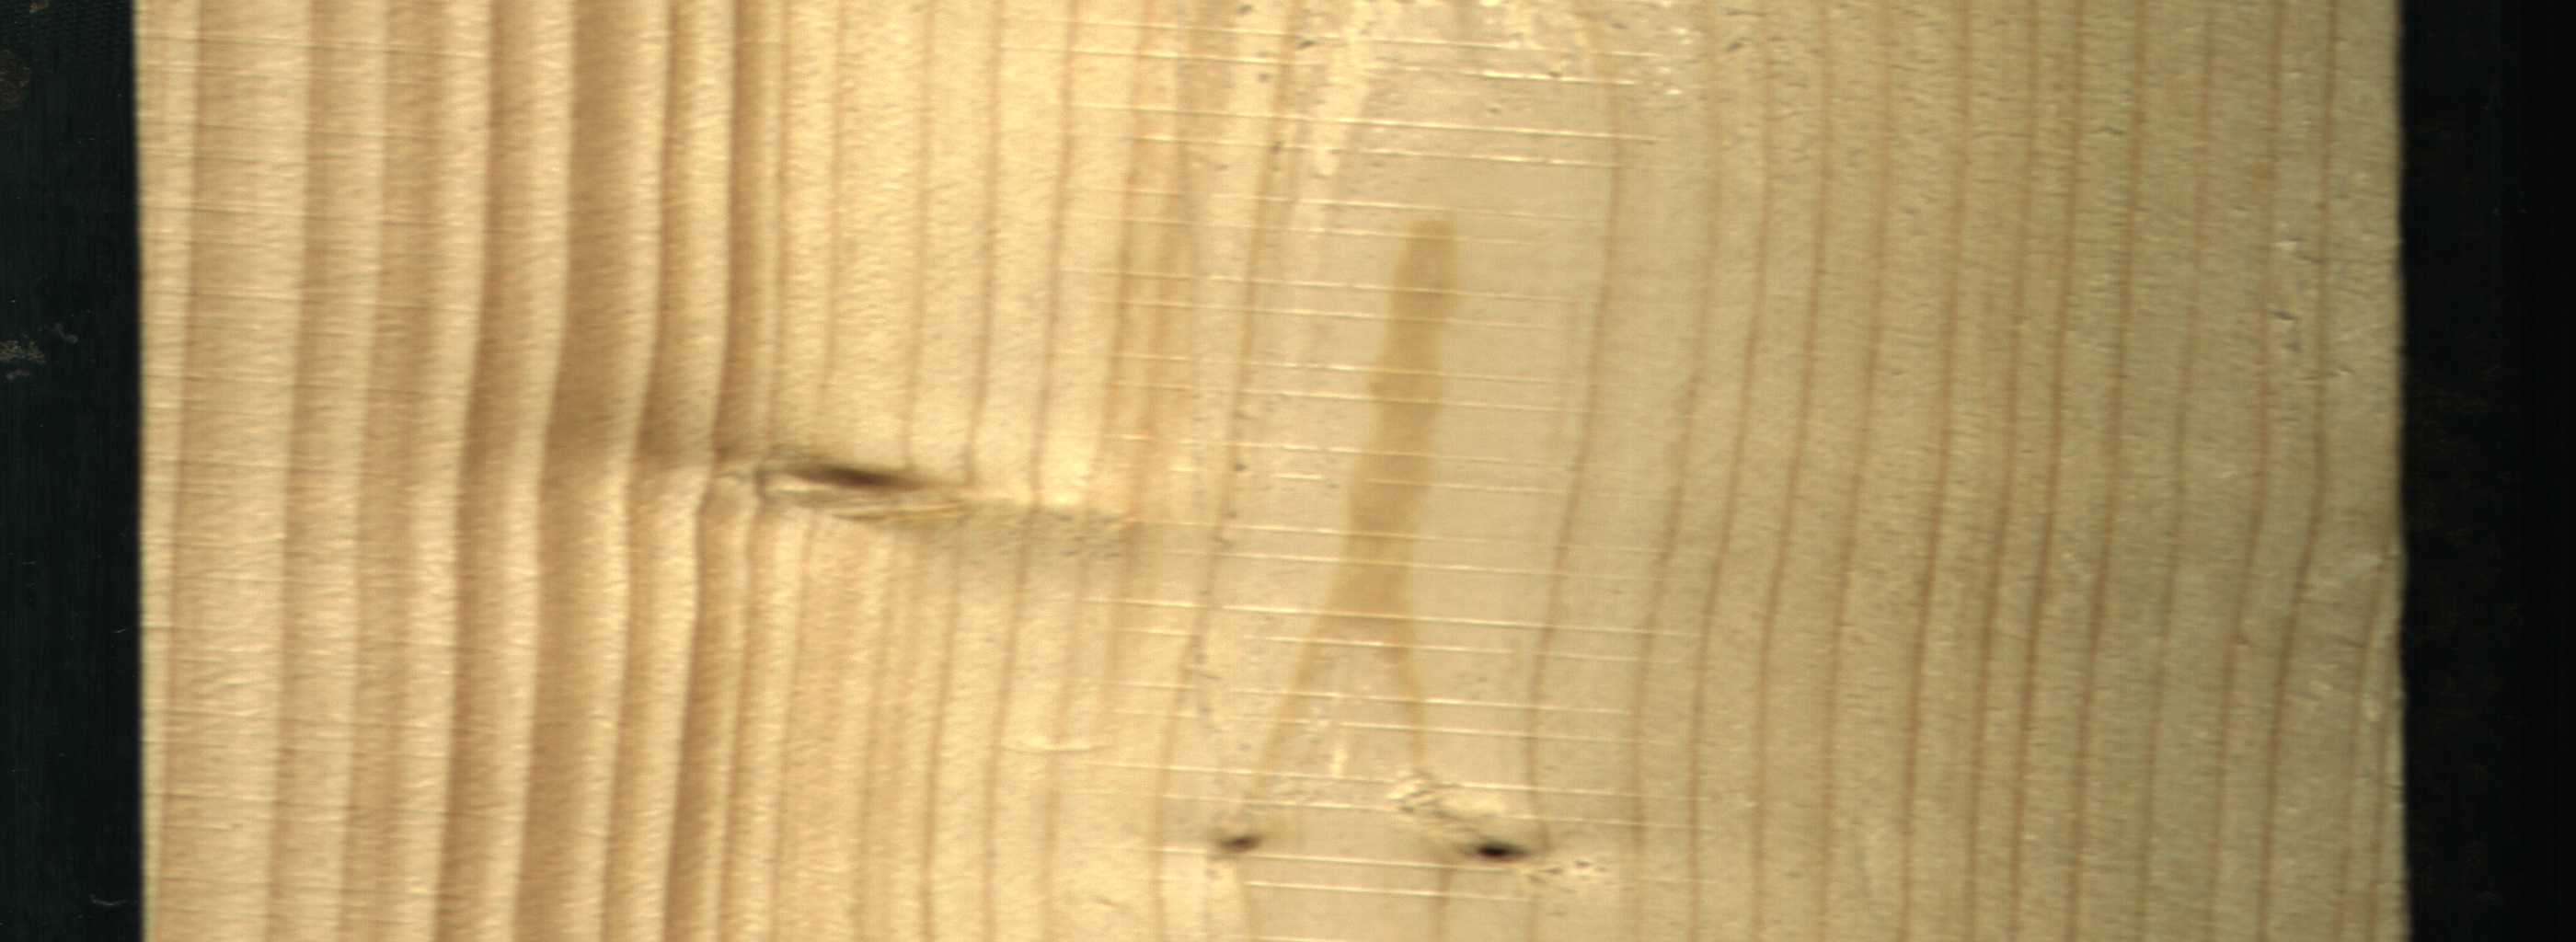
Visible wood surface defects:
Dead_Knot
Live_Knot
Live_Knot